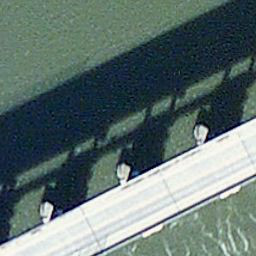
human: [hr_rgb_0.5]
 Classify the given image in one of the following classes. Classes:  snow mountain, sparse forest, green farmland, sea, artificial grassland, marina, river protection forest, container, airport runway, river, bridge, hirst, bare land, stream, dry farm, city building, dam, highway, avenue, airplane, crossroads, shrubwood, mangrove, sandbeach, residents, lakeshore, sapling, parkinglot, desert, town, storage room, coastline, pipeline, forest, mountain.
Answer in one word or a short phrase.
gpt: bridge